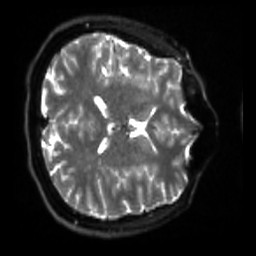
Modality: sbref
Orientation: axial
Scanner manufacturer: siemens
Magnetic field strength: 3 T
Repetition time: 4 s
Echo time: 0.0594 s